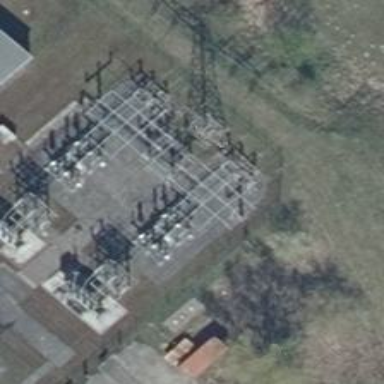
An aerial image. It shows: Power line with 3 cables. The line type is busbar.